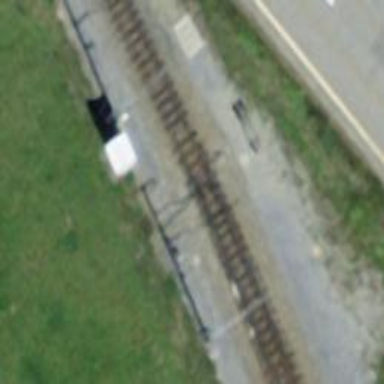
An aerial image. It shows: Railway switch.